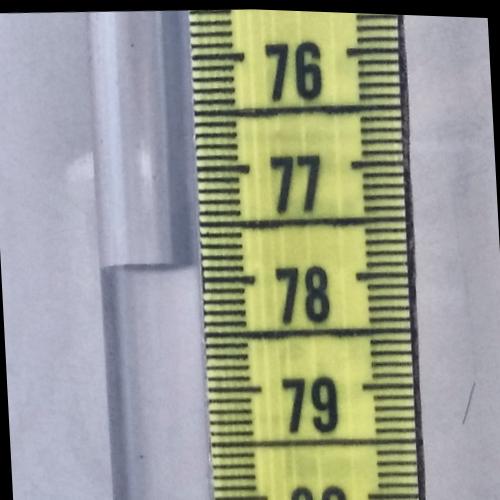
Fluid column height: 77.9 cm